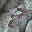
Label: 8